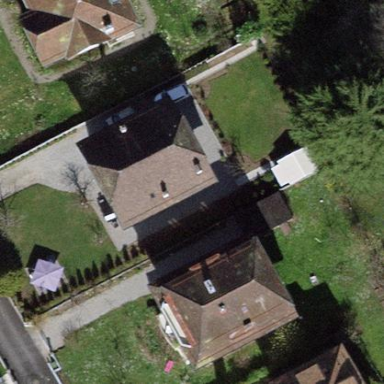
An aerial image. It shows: Simple and straightforward house.